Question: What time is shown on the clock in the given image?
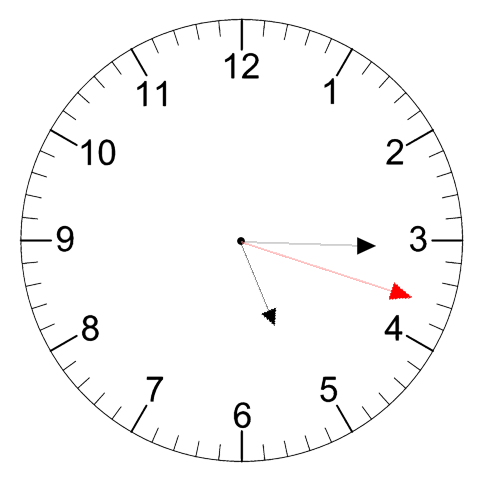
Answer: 05:15:18